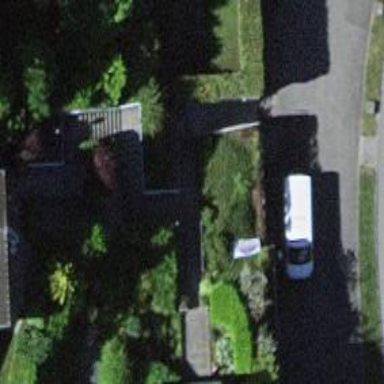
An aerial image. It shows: Set of steps on the road.